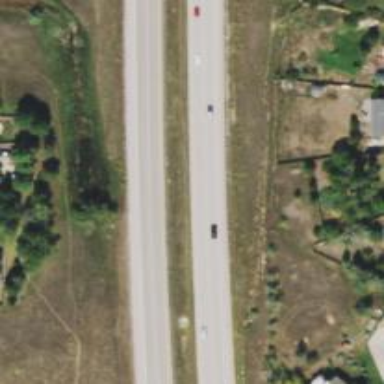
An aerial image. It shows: Primary highway.